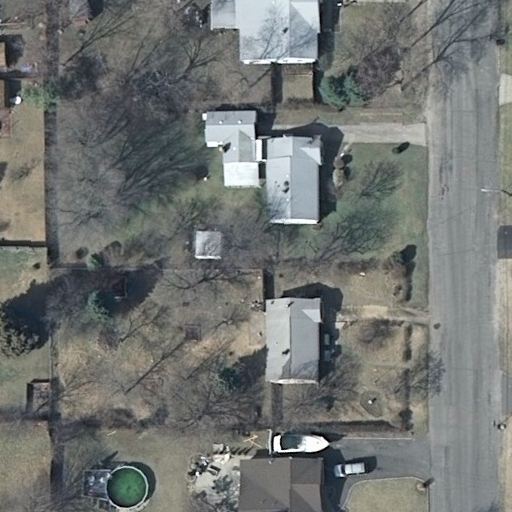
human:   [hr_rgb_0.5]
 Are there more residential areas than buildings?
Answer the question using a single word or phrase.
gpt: no

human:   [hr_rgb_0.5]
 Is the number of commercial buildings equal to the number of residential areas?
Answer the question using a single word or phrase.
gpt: no

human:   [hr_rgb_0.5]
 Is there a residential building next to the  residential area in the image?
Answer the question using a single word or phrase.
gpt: yes

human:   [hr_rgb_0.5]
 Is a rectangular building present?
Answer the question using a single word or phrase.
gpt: yes

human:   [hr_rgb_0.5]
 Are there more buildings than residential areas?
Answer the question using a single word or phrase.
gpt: yes

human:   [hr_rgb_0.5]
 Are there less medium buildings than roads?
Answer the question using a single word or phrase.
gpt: no

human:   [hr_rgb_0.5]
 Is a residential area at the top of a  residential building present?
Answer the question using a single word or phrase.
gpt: no

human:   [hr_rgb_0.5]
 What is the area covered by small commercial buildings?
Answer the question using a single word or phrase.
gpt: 0m2

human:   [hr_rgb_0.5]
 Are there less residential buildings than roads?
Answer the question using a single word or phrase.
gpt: no

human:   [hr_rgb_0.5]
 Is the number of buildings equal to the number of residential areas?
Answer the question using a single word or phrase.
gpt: no

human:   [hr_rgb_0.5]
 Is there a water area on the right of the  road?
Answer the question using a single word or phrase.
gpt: no

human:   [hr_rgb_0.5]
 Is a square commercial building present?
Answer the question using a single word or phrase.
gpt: no

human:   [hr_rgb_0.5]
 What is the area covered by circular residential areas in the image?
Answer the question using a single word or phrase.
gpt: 0m2

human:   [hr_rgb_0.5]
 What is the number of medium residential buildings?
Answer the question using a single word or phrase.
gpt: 3

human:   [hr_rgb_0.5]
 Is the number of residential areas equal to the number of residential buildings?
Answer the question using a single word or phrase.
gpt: no

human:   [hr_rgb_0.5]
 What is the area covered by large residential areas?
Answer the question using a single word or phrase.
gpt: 10599m2

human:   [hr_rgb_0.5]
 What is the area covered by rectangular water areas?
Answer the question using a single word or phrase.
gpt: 0m2

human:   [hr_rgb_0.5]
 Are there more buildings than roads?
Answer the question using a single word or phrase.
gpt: yes

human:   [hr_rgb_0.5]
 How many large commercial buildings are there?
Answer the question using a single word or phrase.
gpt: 0

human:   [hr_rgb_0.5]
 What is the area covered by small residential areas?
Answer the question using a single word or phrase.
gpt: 0m2

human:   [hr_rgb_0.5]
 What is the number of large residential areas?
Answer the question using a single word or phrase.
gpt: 1

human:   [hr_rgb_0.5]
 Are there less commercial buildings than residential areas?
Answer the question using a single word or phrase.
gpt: yes

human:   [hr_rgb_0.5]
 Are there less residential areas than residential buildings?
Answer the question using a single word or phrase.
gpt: yes

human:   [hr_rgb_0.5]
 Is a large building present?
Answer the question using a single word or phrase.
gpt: no

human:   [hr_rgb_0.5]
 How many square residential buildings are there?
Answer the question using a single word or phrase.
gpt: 0

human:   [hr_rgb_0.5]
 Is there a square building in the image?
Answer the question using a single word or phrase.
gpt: no

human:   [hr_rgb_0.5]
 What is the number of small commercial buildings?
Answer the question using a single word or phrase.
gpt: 0

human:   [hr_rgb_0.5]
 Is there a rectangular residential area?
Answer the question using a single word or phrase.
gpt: yes

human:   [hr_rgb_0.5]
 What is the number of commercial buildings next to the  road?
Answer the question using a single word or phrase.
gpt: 0

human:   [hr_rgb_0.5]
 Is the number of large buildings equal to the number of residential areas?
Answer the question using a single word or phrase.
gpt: no

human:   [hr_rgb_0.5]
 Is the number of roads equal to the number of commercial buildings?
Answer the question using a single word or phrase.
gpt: no

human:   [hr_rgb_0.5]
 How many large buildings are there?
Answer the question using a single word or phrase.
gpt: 0

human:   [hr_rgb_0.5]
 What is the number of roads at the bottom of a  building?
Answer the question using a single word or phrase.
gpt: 1

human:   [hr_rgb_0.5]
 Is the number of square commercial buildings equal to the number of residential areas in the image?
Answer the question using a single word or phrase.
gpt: no

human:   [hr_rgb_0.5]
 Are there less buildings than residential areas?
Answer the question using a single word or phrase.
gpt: no

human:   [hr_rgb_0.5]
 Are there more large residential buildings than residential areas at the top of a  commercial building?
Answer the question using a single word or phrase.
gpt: no